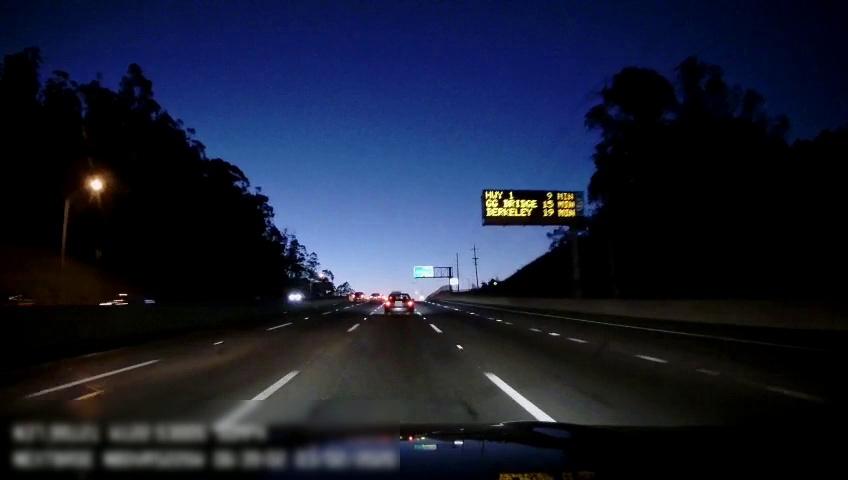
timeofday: Night
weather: Other
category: Drivable Space
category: Vehicles | Car
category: Vehicles | Truck
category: Vehicles | Car
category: Vehicles | Car
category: Vehicles | Car
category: Vehicles | SUV
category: Lanes | Alternate Lane
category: Lanes | Alternate Lane
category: Lanes | Current Lane
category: Lanes | Current Lane
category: Lanes | Alternate Lane
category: Lanes | Alternate Lane
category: Traffic | Signs